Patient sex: F
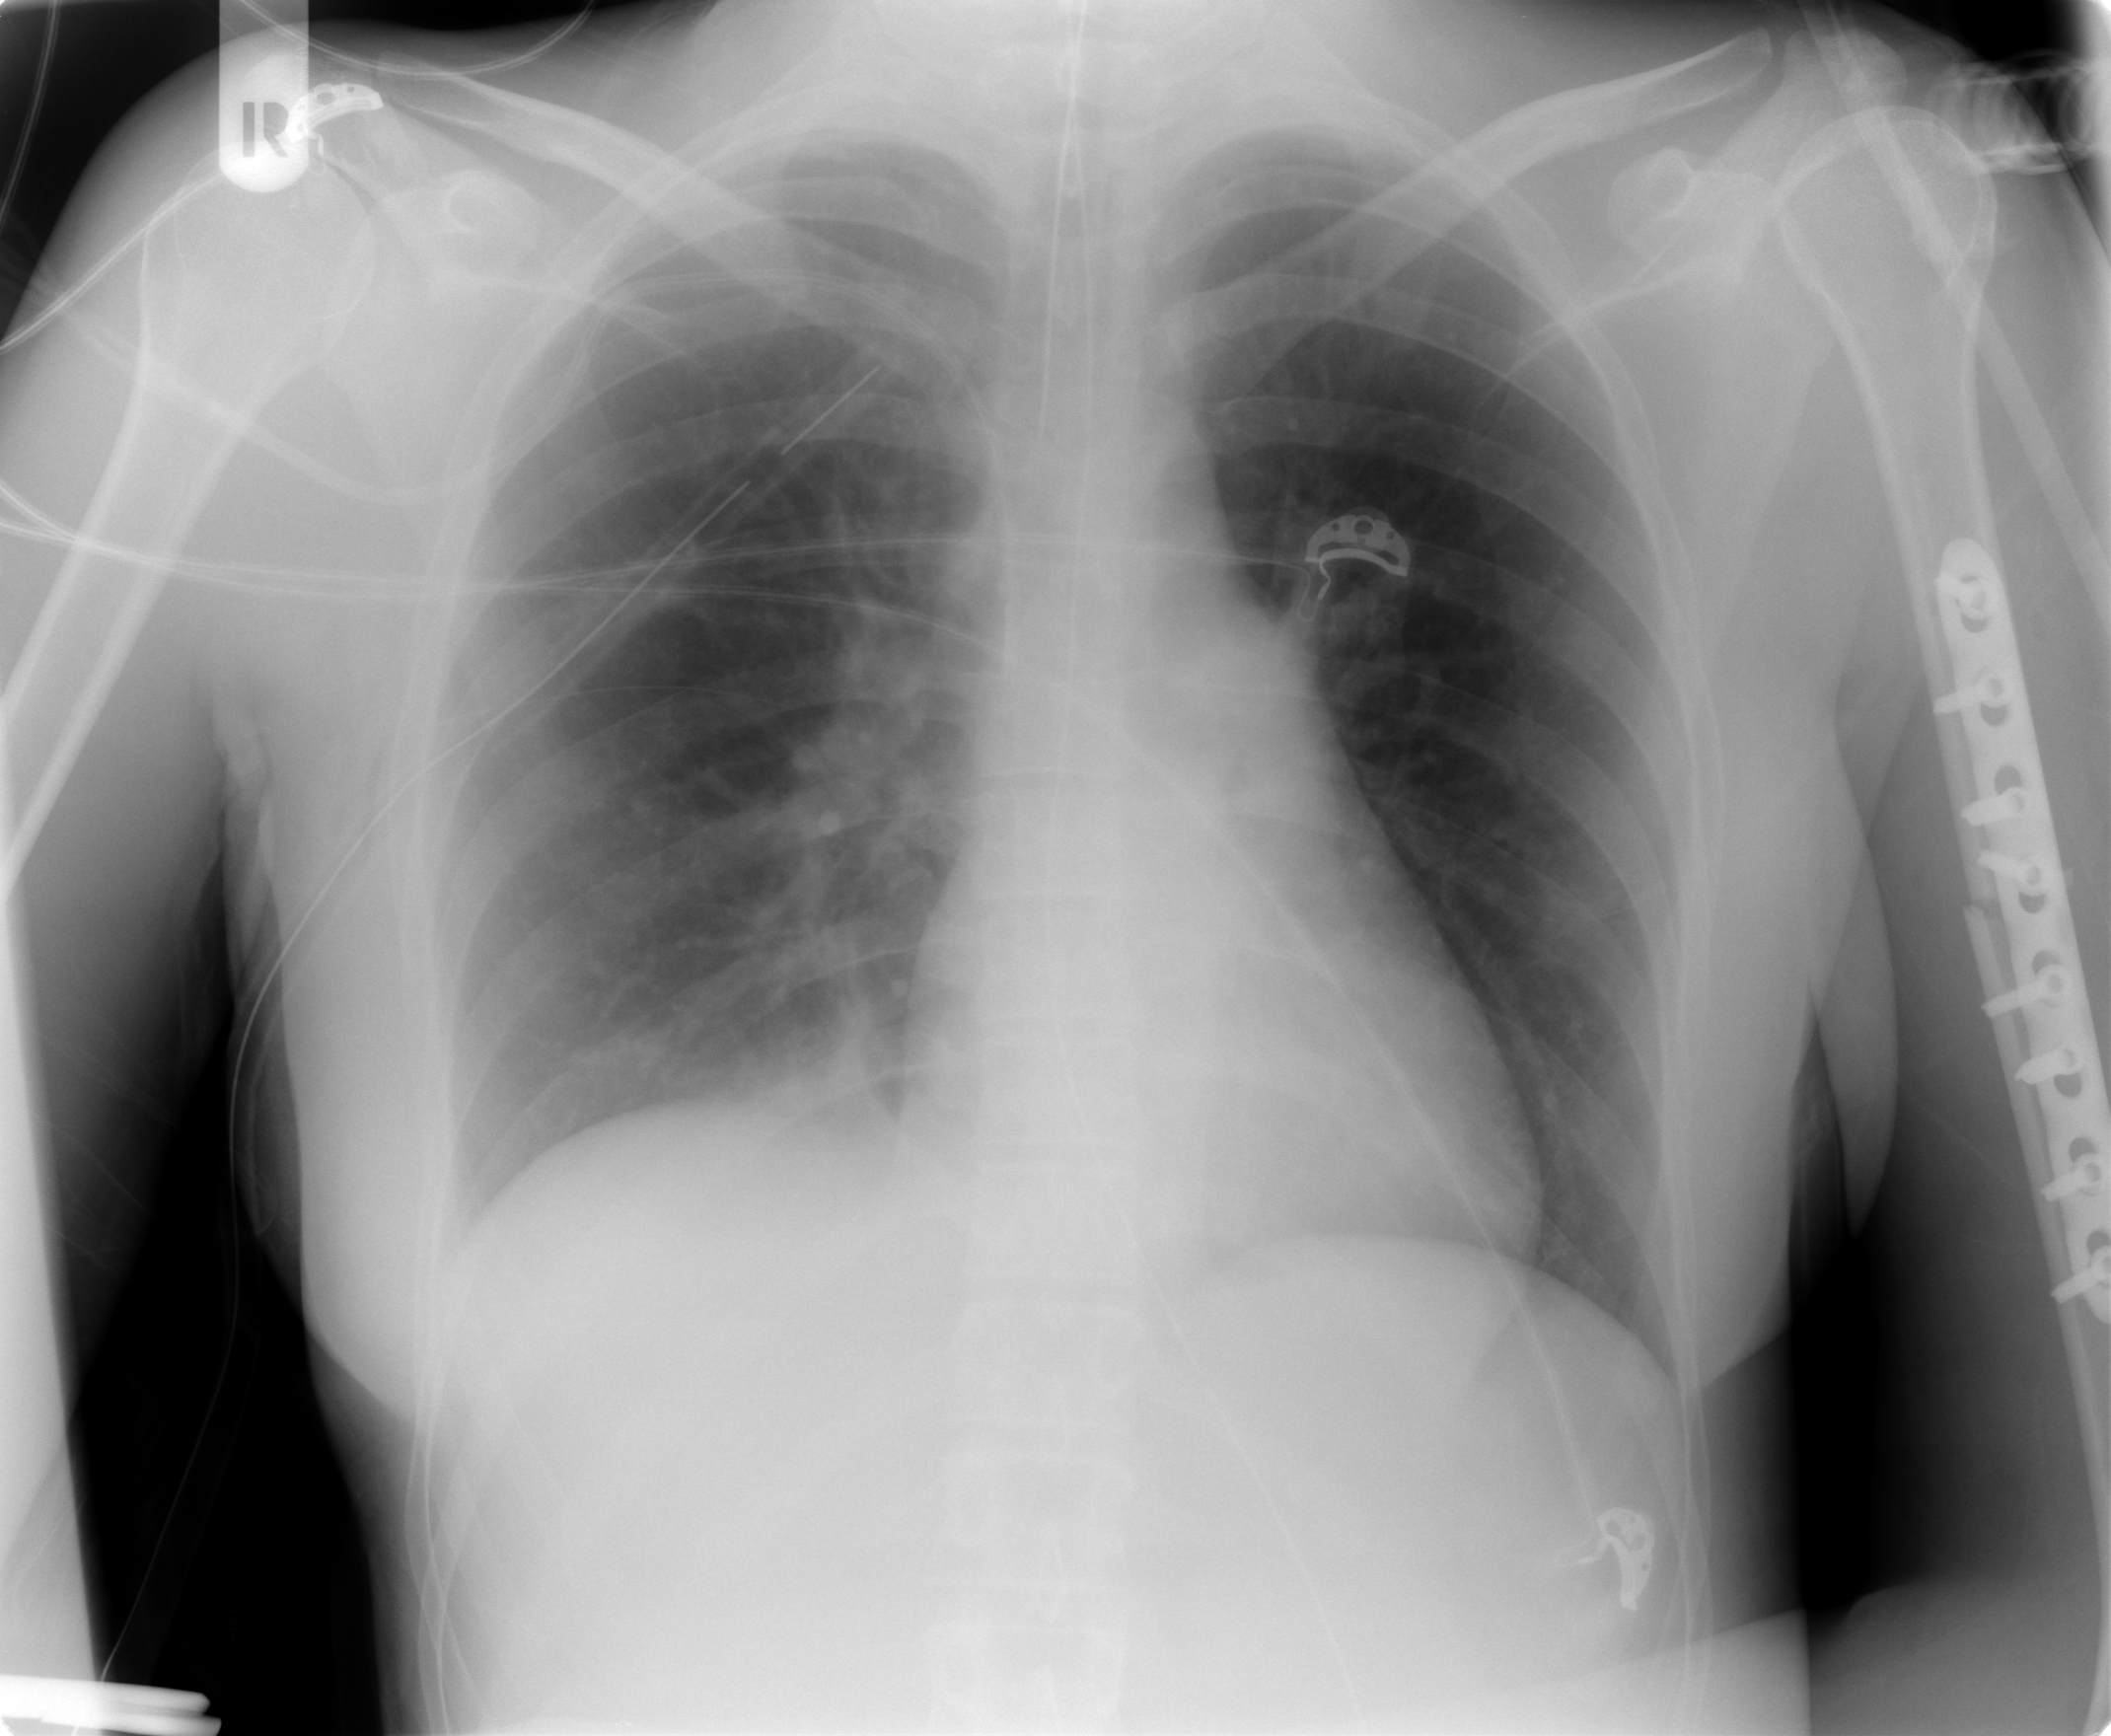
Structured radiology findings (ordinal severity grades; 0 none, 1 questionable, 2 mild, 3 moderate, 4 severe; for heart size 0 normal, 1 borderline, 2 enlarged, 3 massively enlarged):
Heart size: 0
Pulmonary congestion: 0
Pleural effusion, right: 0
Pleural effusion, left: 0
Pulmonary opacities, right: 0
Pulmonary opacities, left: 0
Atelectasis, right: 2
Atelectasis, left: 0